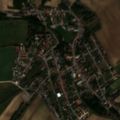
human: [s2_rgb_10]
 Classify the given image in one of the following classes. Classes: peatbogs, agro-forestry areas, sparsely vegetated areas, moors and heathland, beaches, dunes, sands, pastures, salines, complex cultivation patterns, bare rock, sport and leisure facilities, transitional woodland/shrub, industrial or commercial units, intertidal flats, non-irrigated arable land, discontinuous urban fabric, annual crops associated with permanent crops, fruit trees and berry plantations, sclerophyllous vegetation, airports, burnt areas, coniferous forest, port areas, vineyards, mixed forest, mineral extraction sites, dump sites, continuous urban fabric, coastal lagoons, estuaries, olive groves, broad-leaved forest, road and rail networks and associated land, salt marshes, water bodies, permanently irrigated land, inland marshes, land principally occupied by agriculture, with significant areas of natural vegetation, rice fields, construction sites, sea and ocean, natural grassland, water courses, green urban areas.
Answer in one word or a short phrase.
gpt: discontinuous urban fabric, non-irrigated arable land, land principally occupied by agriculture, with significant areas of natural vegetation